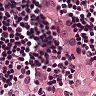
Metastatic tissue present: yes